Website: macys
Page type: customer-info-address
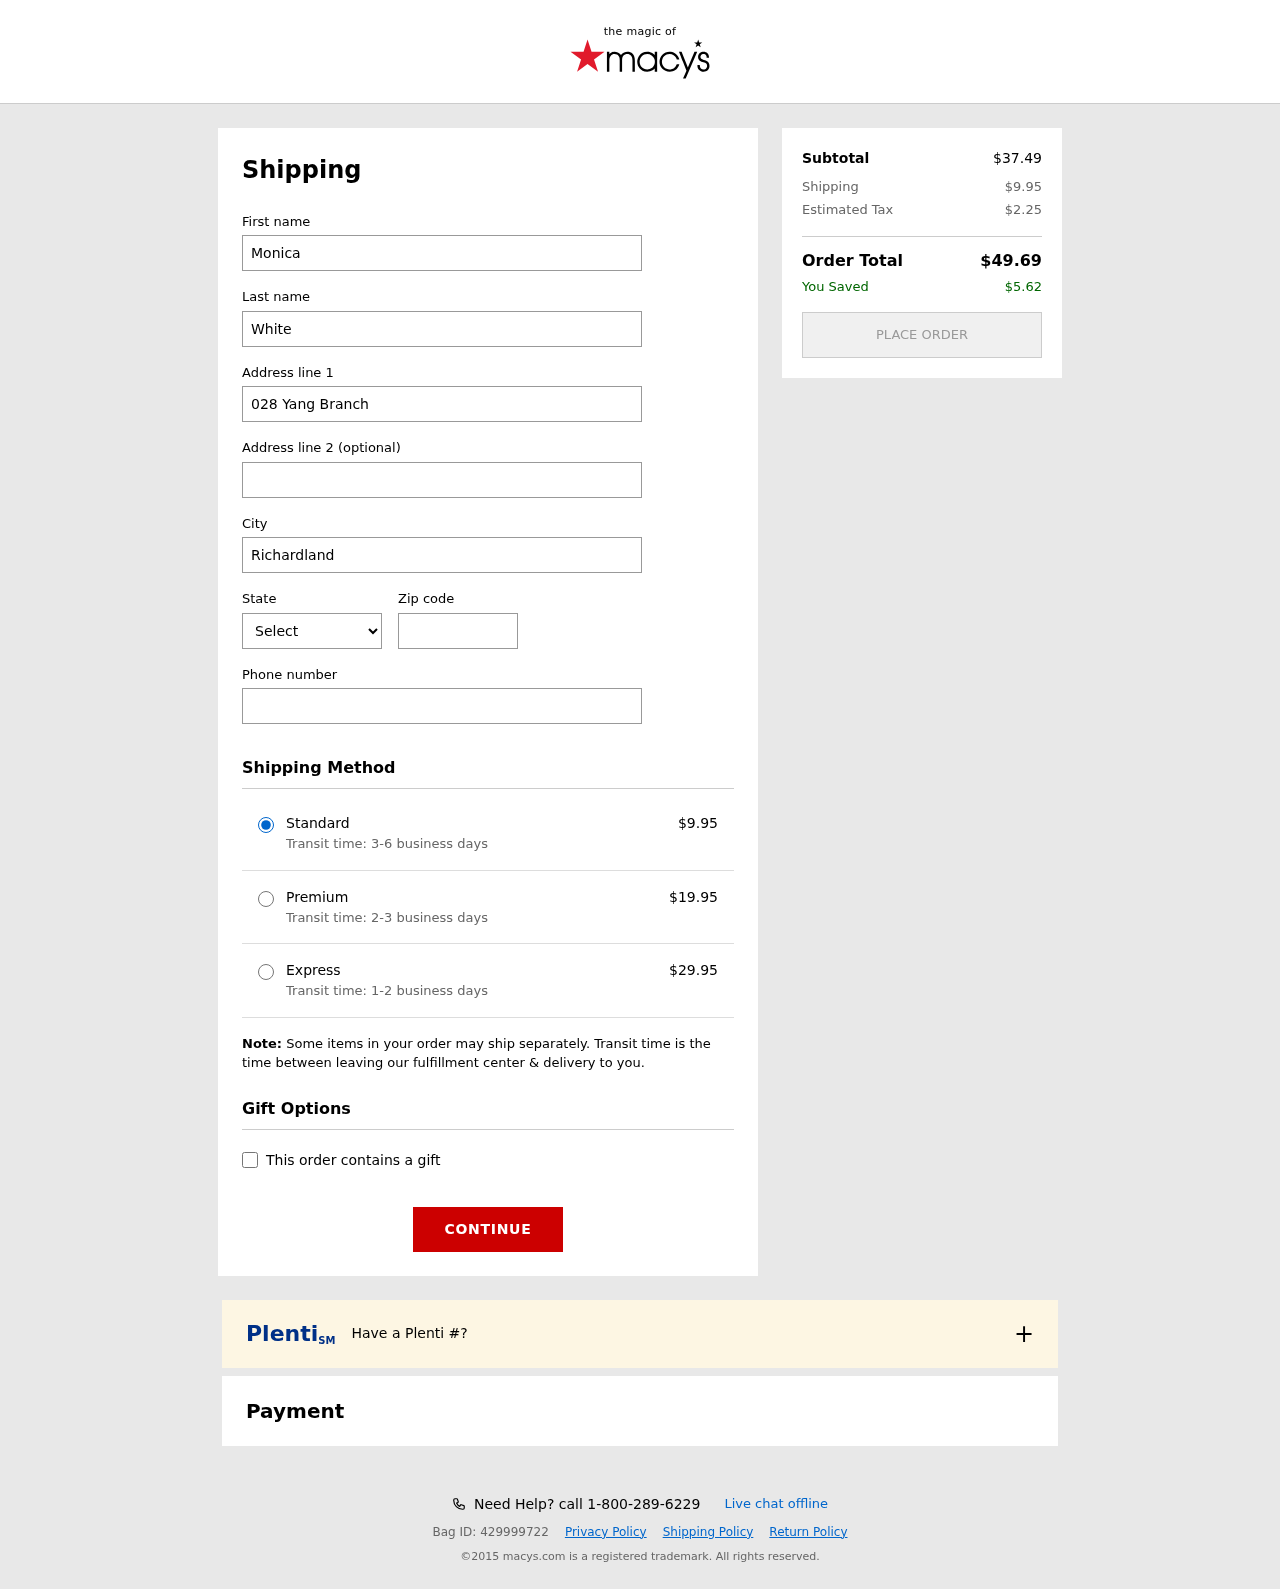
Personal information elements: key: PII_CITY
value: Richardland
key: PII_FIRSTNAME
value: Monica
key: PII_LASTNAME
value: White
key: PII_PHONE
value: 3849790006
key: PII_POSTCODE
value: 60361
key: PII_STATE_ABBR
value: TN
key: PII_STREET
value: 028 Yang Branch
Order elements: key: ORDER_SHIPPING_COST
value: $9.95
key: ORDER_SHIPPING_COST_PREMIUM
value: $19.95
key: ORDER_SHIPPING_COST_EXPRESS
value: $29.95
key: ORDER_SUBTOTAL
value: $37.49
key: ORDER_TAX
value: $2.25
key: ORDER_TOTAL
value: $49.69
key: ORDER_SAVINGS
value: $5.62